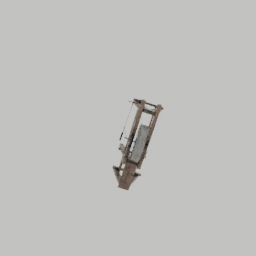
Label: tools